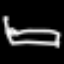
Label: bed